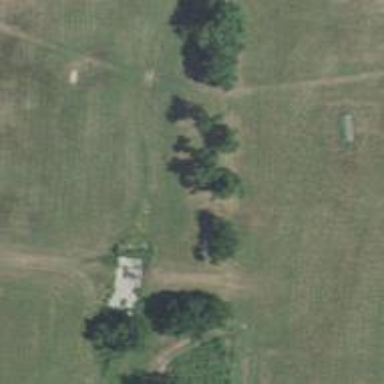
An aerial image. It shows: Disc golf tee.